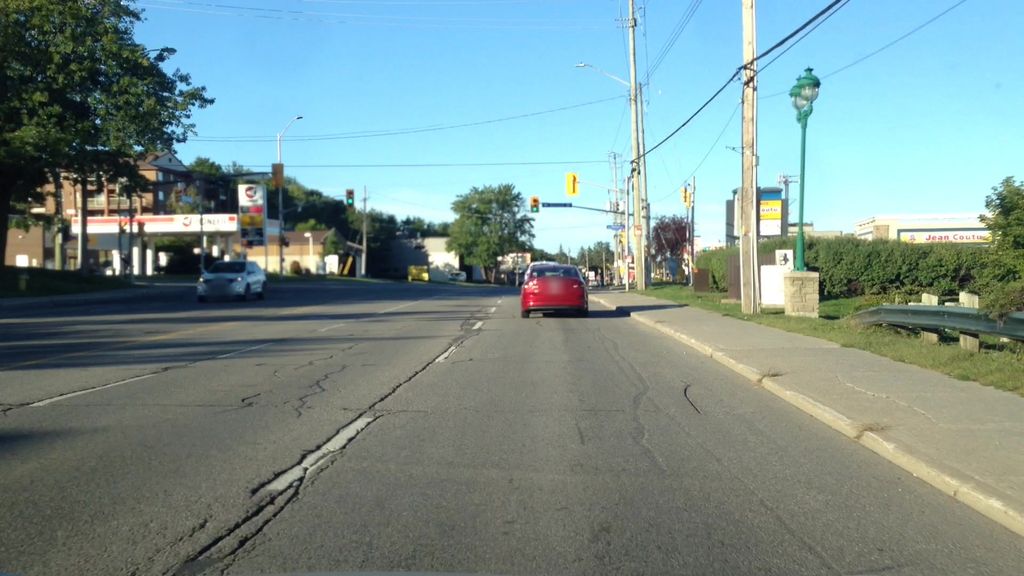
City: ottawa-gatineau